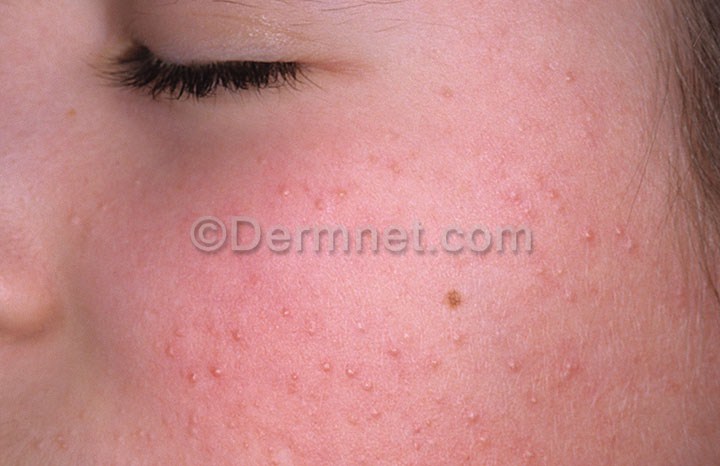
Disease: Atopic Dermatitis Photos